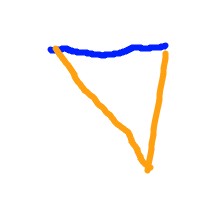
Shape: triangle